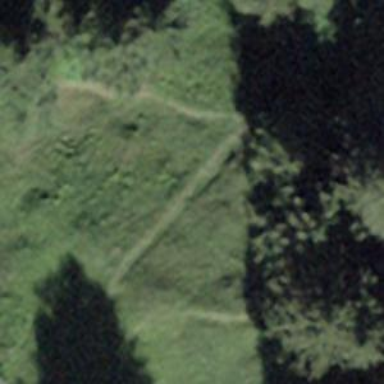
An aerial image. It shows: Path.